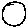
Label: circle